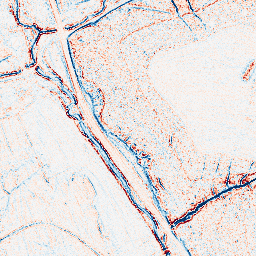
Category: edge_preserving
Decomposition family: bilateral
Decomposition parameters: d: 5
sigma_color: 25
sigma_space: 75
Upsampling method: sinc_blackman
Upsampling parameters: scale: 2
kernel_size: 8
Upsampling scale: 2